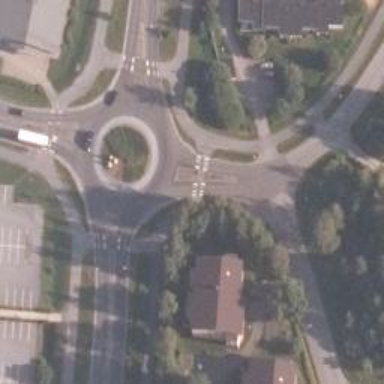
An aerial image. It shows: Tertiary road with asphalt surface leading to roundabout.